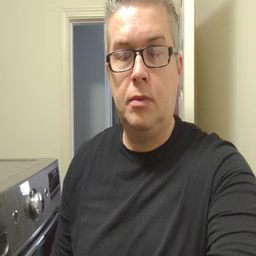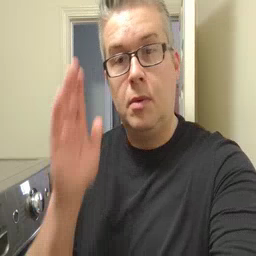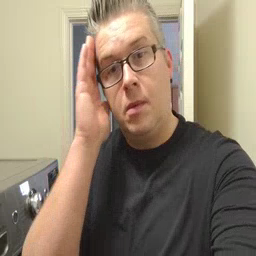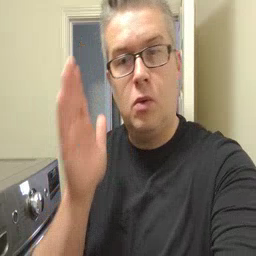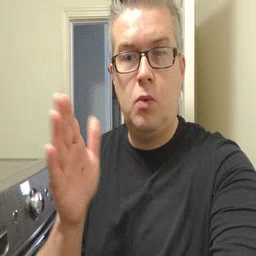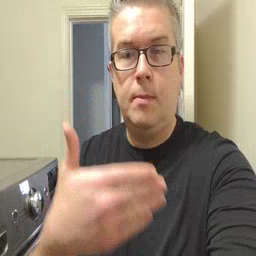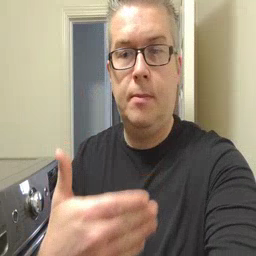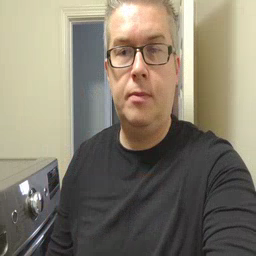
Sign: bedroom